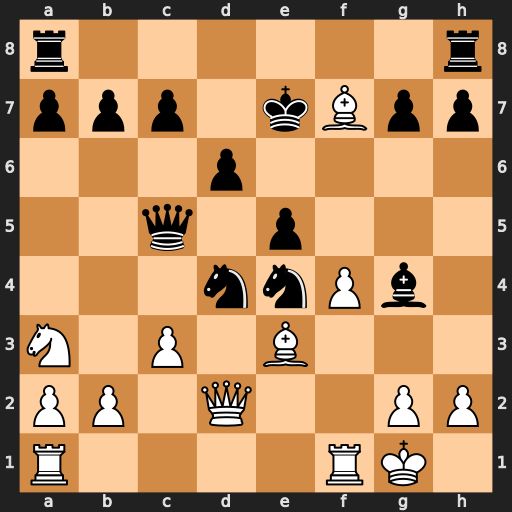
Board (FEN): r6r/ppp1kBpp/3p4/2q1p3/3nnPb1/N1P1B3/PP1Q2PP/R4RK1
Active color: w
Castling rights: -
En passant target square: -
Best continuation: Qd3 Ne2+ Kh1 N4g3+ hxg3 e4 Qxe2 Bxe2 Bxc5